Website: macys
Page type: cart
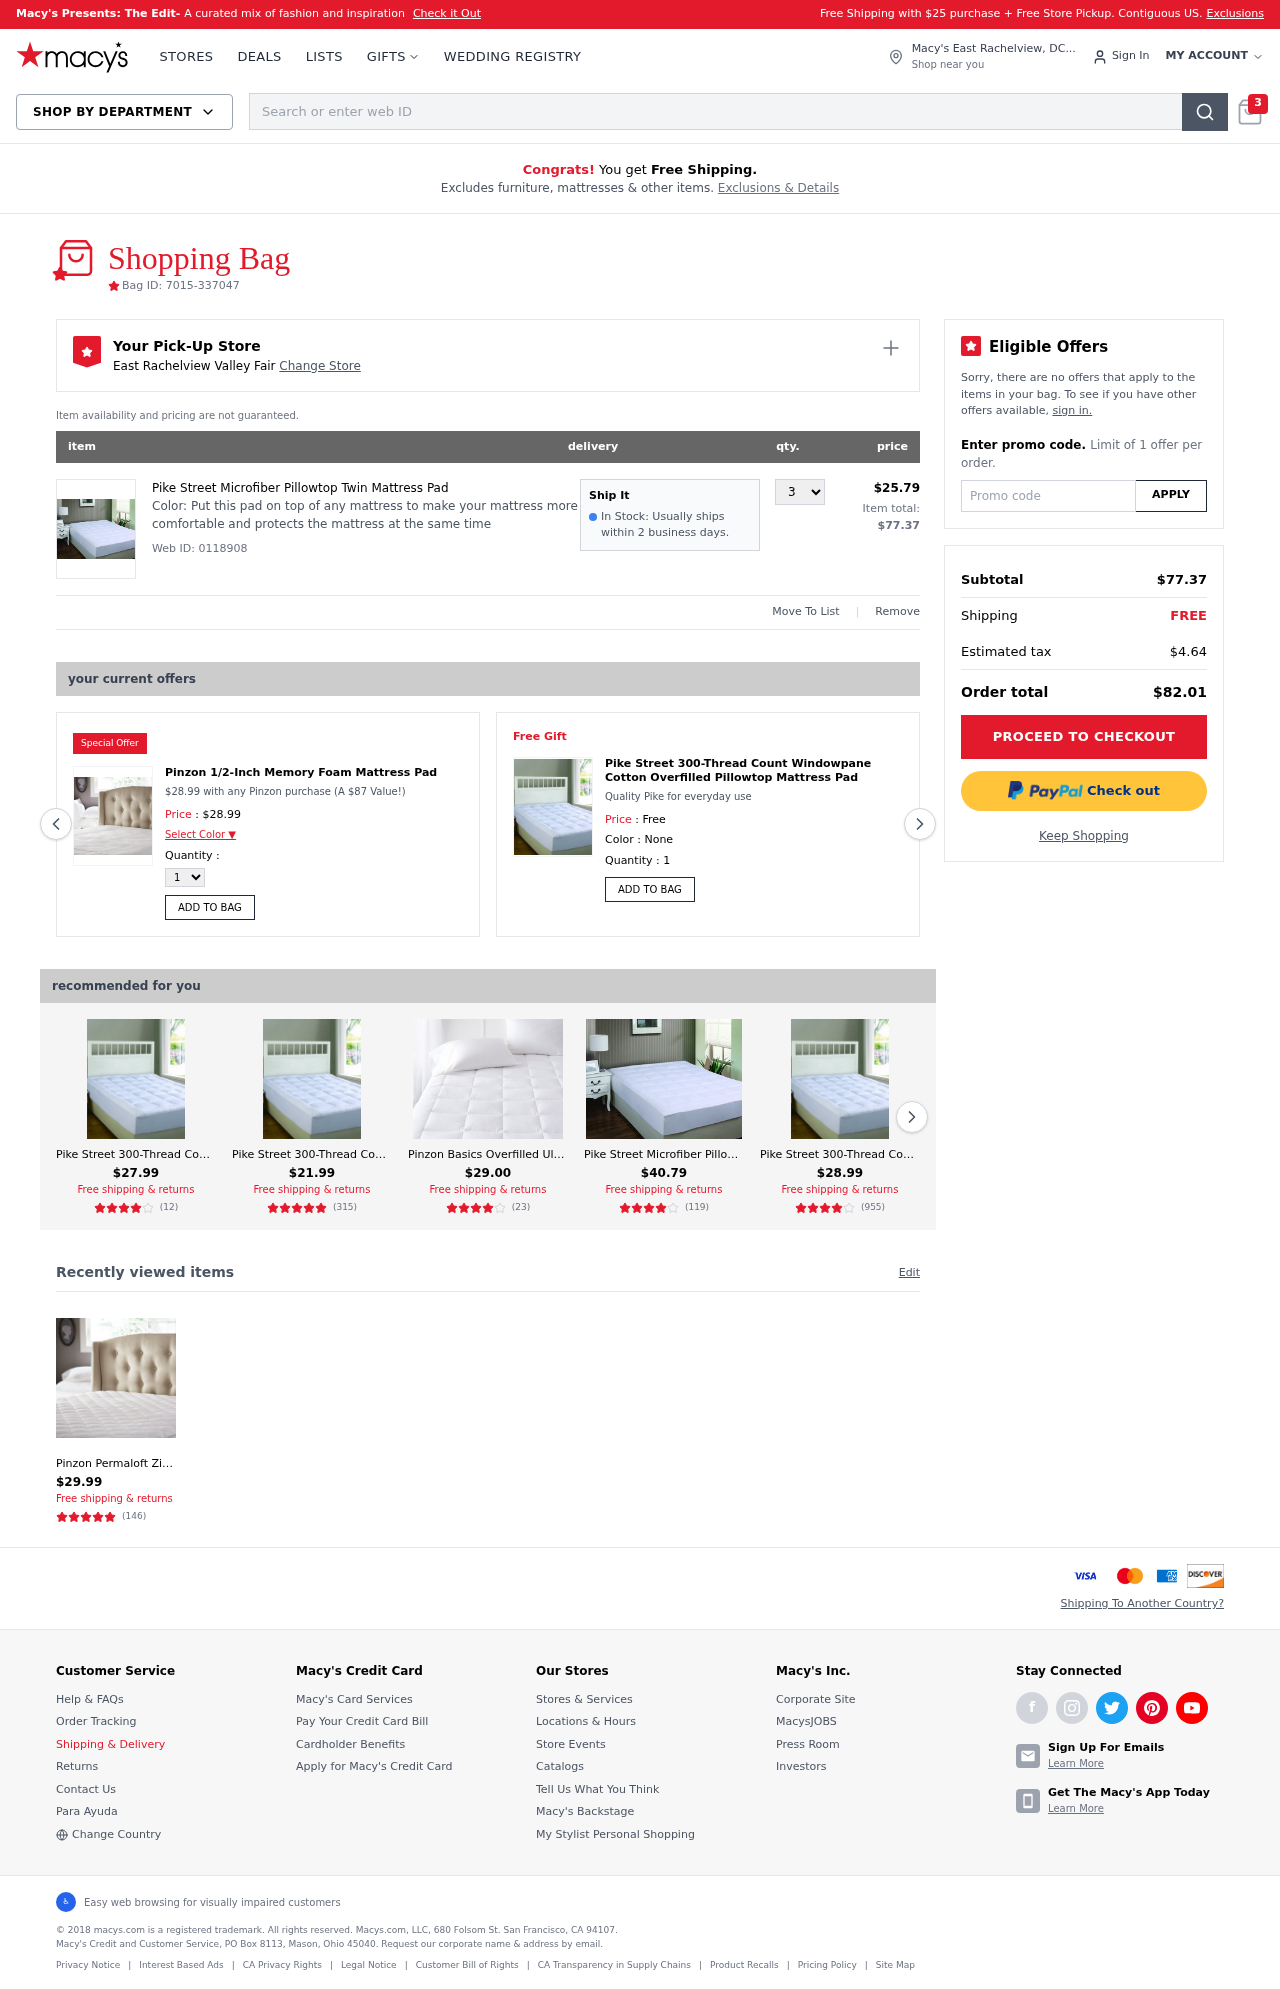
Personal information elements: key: PII_CITY
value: East Rachelview Valley Fair Change Store
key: PII_CITY_STATE
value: East Rachelview, DC
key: PII_PROMO_CODE
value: SUMMER15
Product elements: key: PRODUCT1_DESC
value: Put this pad on top of any mattress to make your mattress more comfortable and protects the mattress at the same time
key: PRODUCT1_NAME
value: Pike Street Microfiber Pillowtop Twin Mattress Pad
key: PRODUCT1_PRICE
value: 25.79
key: PRODUCT1_QUANTITY
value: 3
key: PRODUCT2_NAME
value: Pinzon 1/2-Inch Memory Foam Mattress Pad
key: PRODUCT2_PRICE
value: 28.99
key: PRODUCT3_DESC
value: Quality Pike for everyday use
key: PRODUCT3_NAME
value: Pike Street 300-Thread Count Windowpane Cotton Overfilled Pillowtop Mattress Pad
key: PRODUCT4_NAME
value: Pike Street 300-Thread Count Windowpane Cotton Overfilled Pillowtop King Mattress Pad
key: PRODUCT4_NUM_RATINGS
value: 12
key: PRODUCT4_PRICE
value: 27.99
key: PRODUCT4_RATING
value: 3.9
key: PRODUCT5_NAME
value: Pike Street 300-Thread Count Windowpane Cotton Overfilled Pillowtop California King Mattress Pad
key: PRODUCT5_NUM_RATINGS
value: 315
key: PRODUCT5_PRICE
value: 21.99
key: PRODUCT5_RATING
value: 4.5
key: PRODUCT6_NAME
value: Pinzon Basics Overfilled Ultra Soft Microplush Mattress Pad
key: PRODUCT6_NUM_RATINGS
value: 23
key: PRODUCT6_PRICE
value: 29
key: PRODUCT6_RATING
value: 4.4
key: PRODUCT7_NAME
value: Pike Street Microfiber Pillowtop Queen Mattress Pad
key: PRODUCT7_NUM_RATINGS
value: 119
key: PRODUCT7_PRICE
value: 40.79
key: PRODUCT7_RATING
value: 3.5
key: PRODUCT8_NAME
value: Pike Street 300-Thread Count Windowpane Cotton Overfilled Pillowtop Full Mattress Pad
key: PRODUCT8_NUM_RATINGS
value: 955
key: PRODUCT8_PRICE
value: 28.99
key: PRODUCT8_RATING
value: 4
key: PRODUCT9_NAME
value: Pinzon Permaloft Zip-Off Waterproof Mattress Pad, California King
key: PRODUCT9_NUM_RATINGS
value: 146
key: PRODUCT9_PRICE
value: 29.99
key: PRODUCT9_RATING
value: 4.5
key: PRODUCT2_DESC
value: $28.99 with any Pinzon purchase (A $87 Value!)
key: PRODUCT1_WEB_ID
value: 0118908
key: PRODUCT1_TOTAL
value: $77.37
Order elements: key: ORDER_NUM_ITEMS
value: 3
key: ORDER_ID
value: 7015-337047
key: ORDER_SUBTOTAL
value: $77.37
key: ORDER_TAX
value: $4.64
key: ORDER_TOTAL
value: $82.01
Search elements: key: HEADER_SEARCH
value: Search or enter web ID